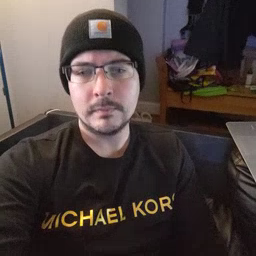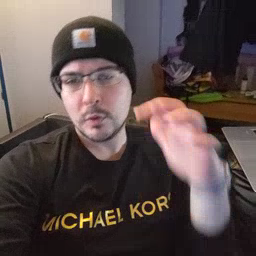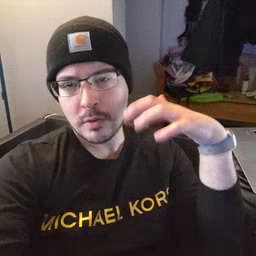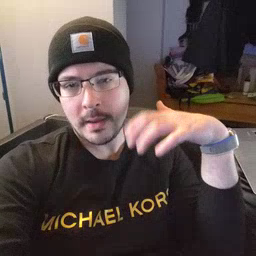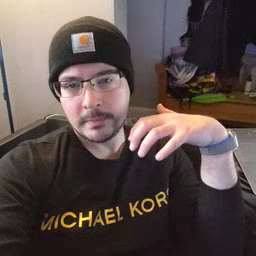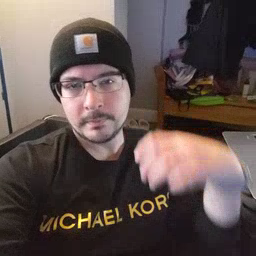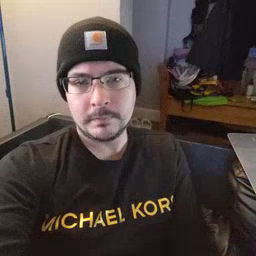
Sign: rain